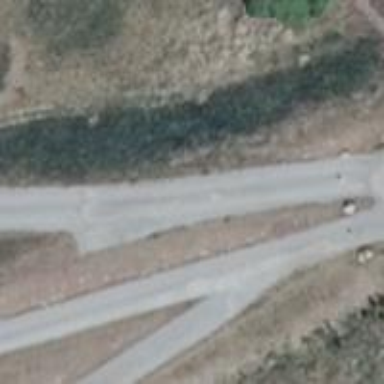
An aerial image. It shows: Grass track road with grade 5 tracktype.